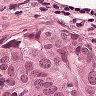
Metastatic tissue present: yes